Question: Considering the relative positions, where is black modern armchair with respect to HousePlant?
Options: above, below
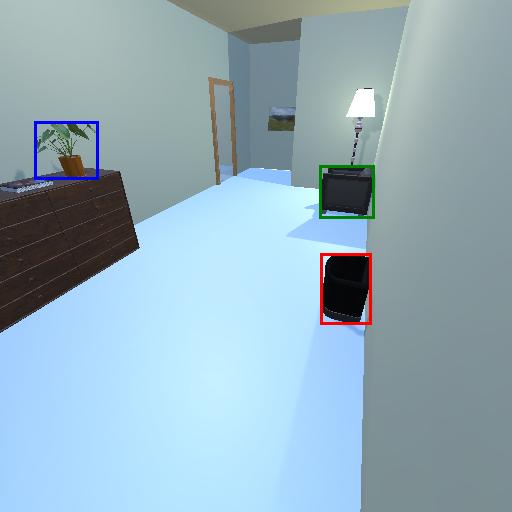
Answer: above